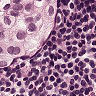
Metastatic tissue present: yes